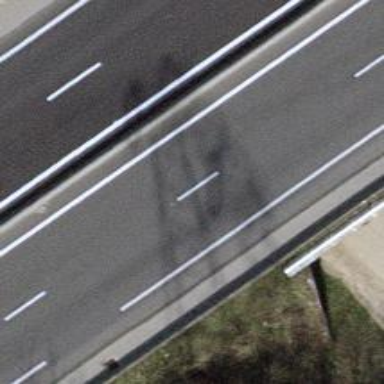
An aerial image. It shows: This is trunk highway with motorroad.